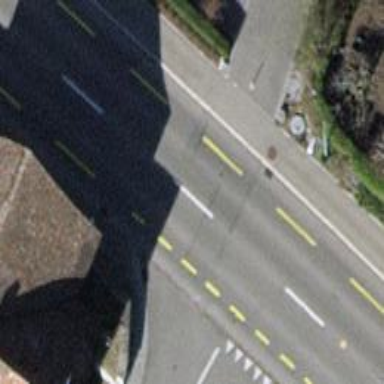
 featuring soft lane designated for cyclists."